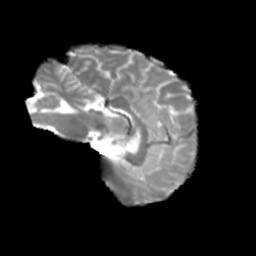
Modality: T2w
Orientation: sagittal
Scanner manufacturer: siemens
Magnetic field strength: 3 T
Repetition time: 4 s
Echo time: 0.0594 s